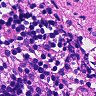
Metastatic tissue present: no